Question: I have base class with virtual method. And I have child class, which has override this method. Then I have child of child, but how I can override the same method? If I try to add 'virtual' to second class, I get message: 'Override method cannot be marked as virtual'. If I try to add 'override' to third class I get message: 'This is no suitable method for override'.
How to resolve this issue?
I can inherit third class from first, but actually I'd like to have some methods from second class.
'''
public virtual T Save (T entity)
{
//removed code
return entity;
}
public override T Save(T entity)
{
//removed code
return entity;
}
public T Save(T entity)
{
return entity;
}
'''

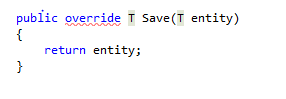
Answer: Just override it (in the "child of child"). Overriding methods are implicitly virtual.